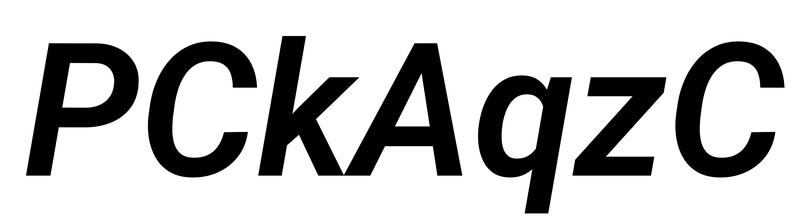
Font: Roboto-Italic_SemiBold_Italic